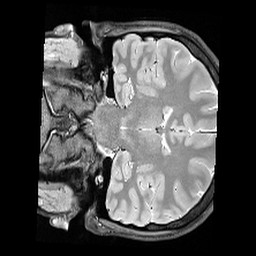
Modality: PDw
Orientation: coronal
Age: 21
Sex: female
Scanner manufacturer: siemens
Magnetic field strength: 3 T
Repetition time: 6.49 s
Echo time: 0.016 s